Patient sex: M
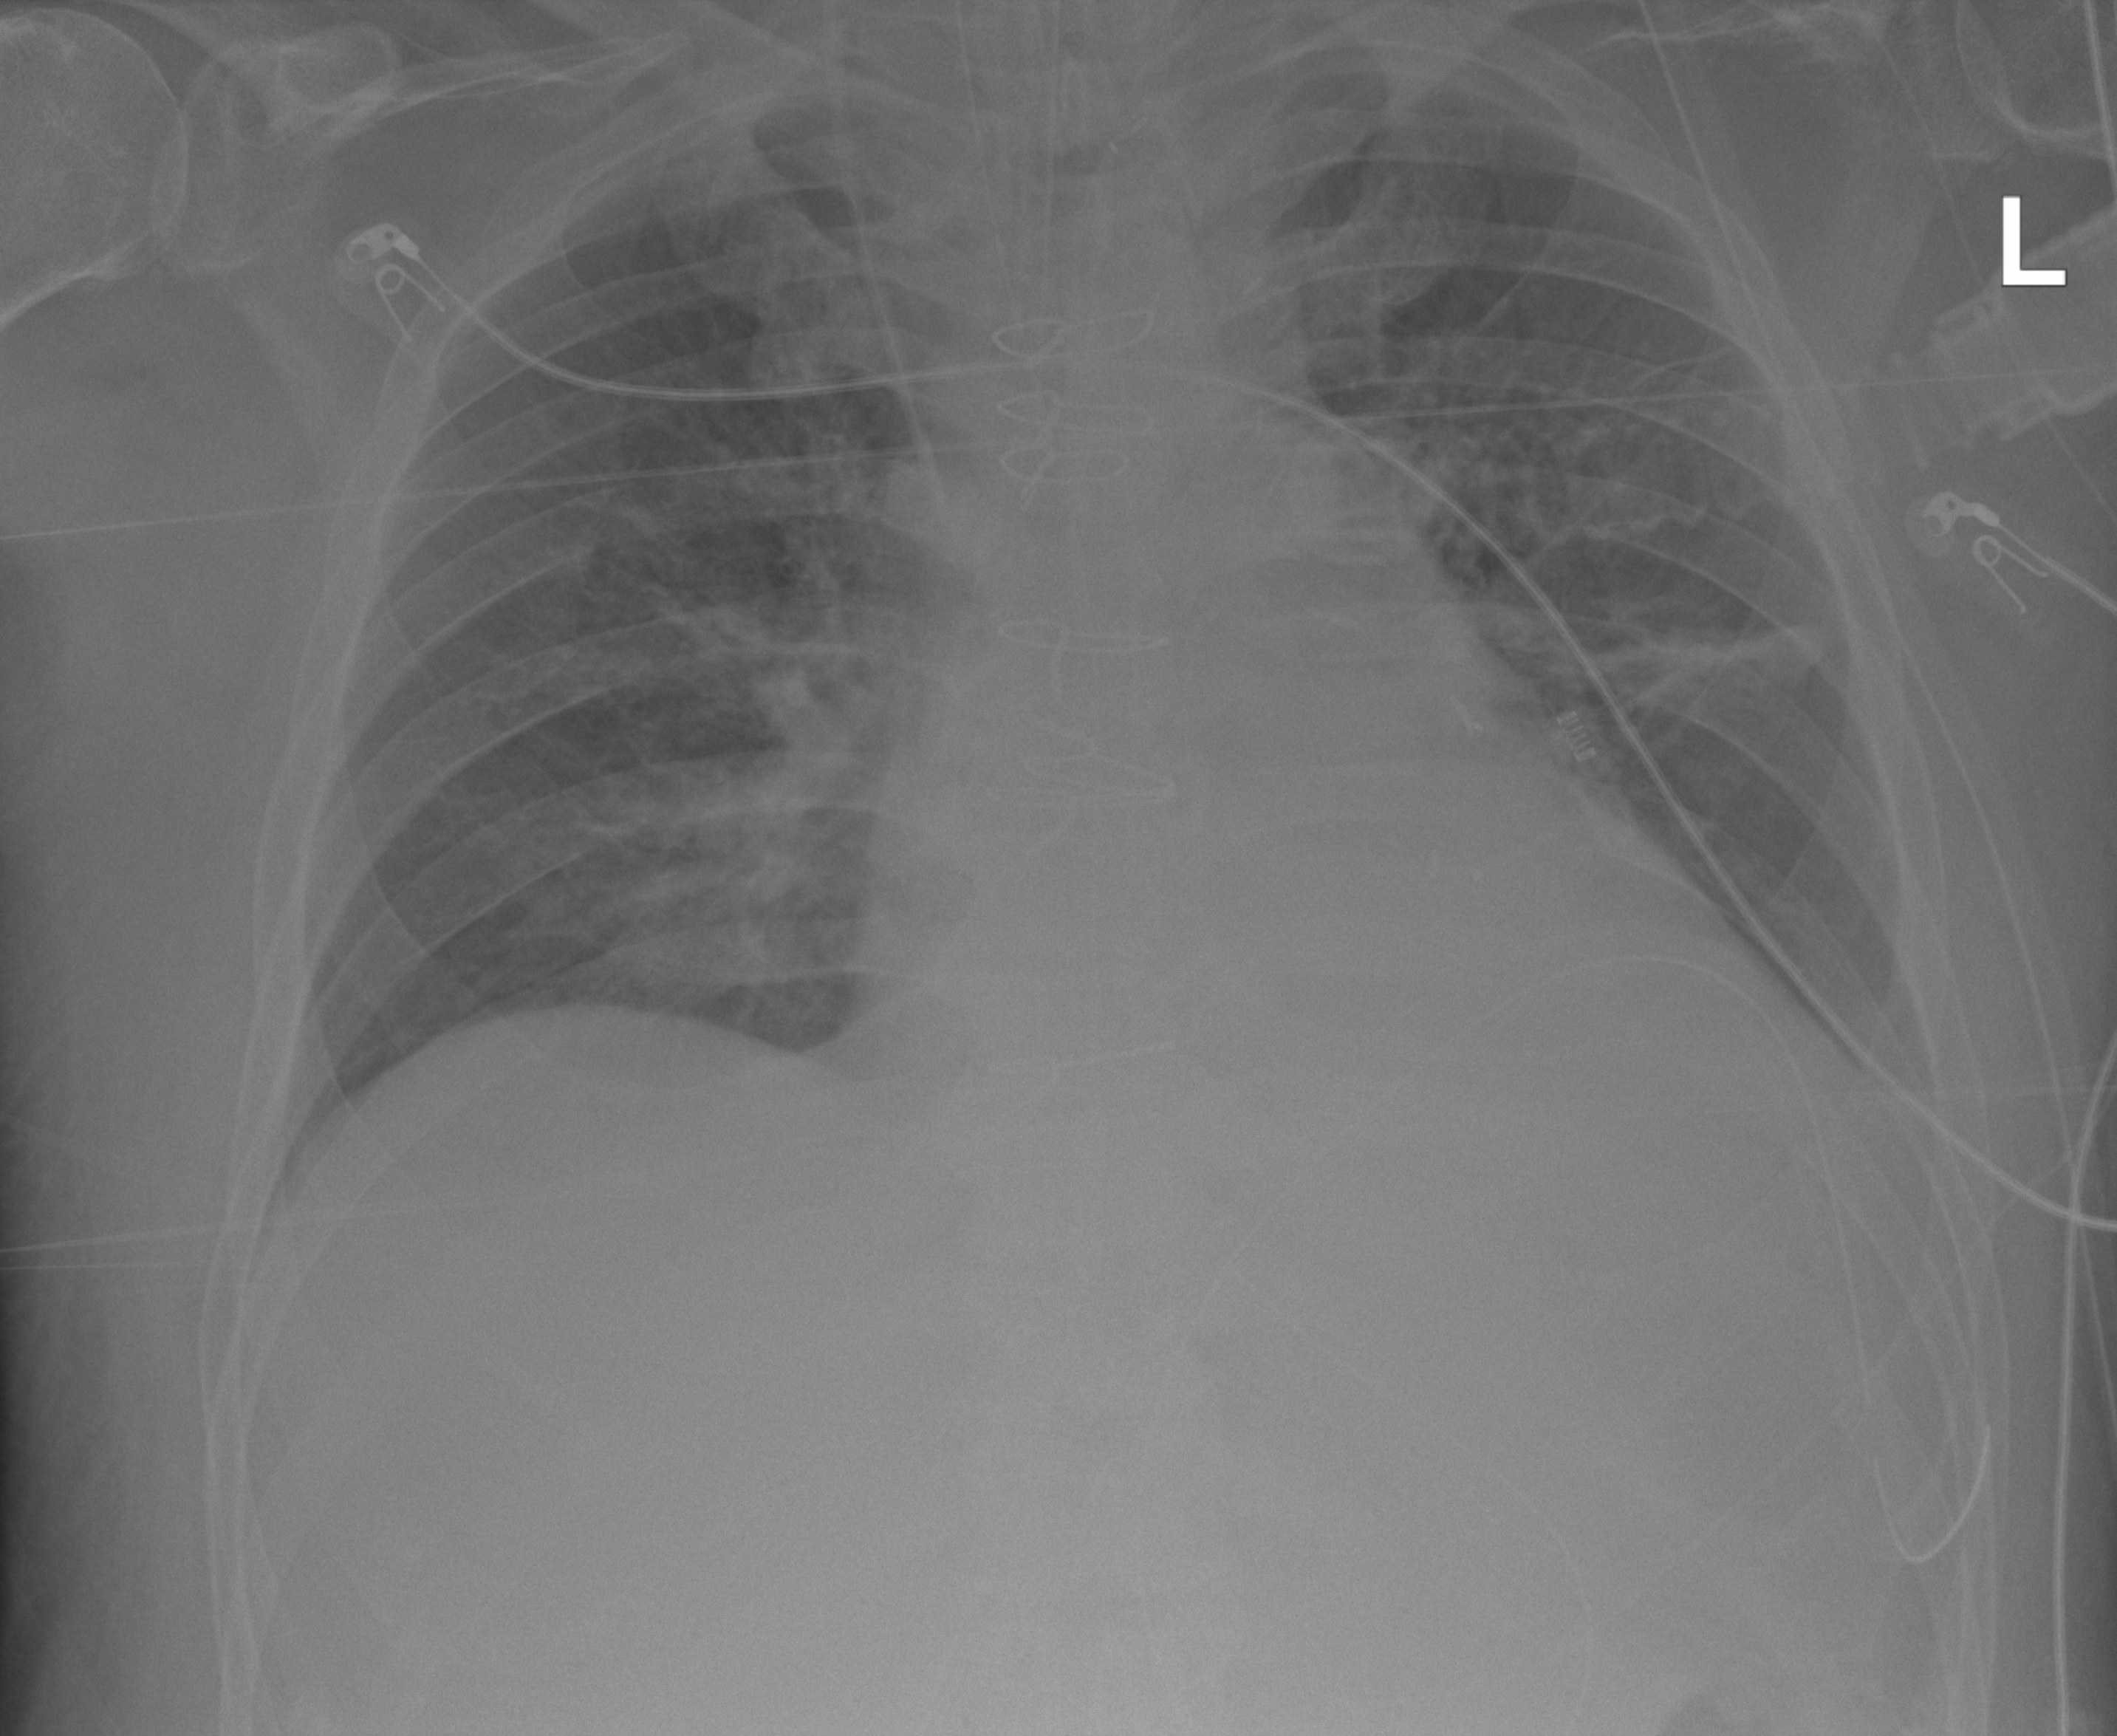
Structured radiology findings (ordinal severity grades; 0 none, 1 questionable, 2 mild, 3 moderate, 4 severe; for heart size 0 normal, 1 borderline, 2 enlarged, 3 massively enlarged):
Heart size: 2
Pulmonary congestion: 2
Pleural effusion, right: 0
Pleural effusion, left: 1
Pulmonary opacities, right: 2
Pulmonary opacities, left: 0
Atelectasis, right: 2
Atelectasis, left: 2